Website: slack
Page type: billing-address
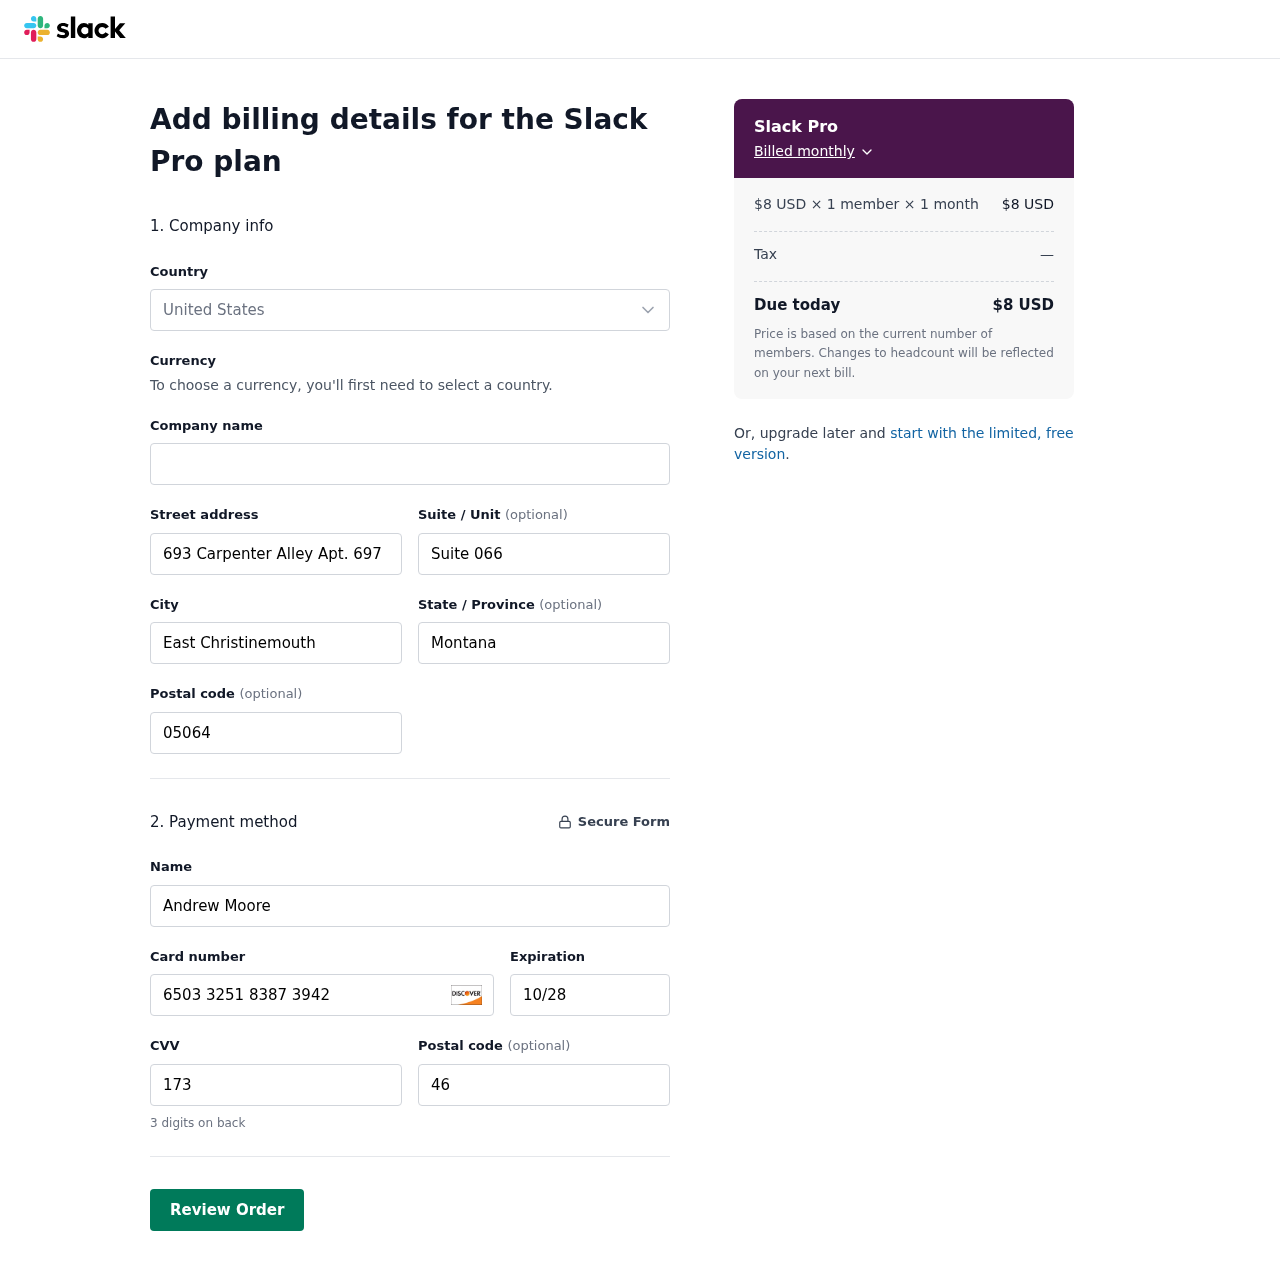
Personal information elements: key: PII_CARD_CVV
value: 173
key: PII_CARD_EXPIRY
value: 10/28
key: PII_CARD_NUMBER
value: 6503 3251 8387 3942
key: PII_CITY
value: East Christinemouth
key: PII_COUNTRY
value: United States
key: PII_FULLNAME
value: Andrew Moore
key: PII_POSTCODE
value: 05064
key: PII_POSTCODE2
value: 46700
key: PII_STATE
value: Montana
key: PII_STREET
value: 693 Carpenter Alley Apt. 697
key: PII_STREET2
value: Suite 066
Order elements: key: ORDER_PLAN_PRICE
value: $8 USD
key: ORDER_NUM_MEMBERS
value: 1 member
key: ORDER_NUM_MONTHS
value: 1 month
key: ORDER_SUBTOTAL
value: $8 USD
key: ORDER_TAX
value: —
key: ORDER_TOTAL
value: $8 USD